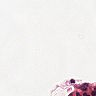
Metastatic tissue present: no